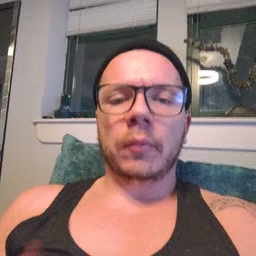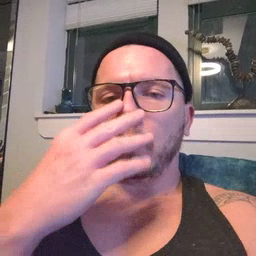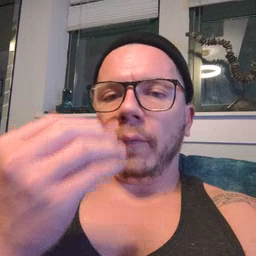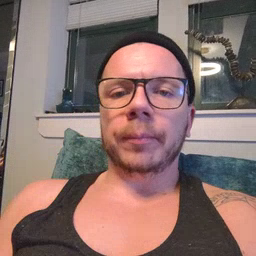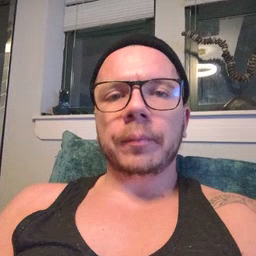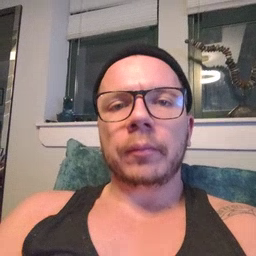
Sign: wolf